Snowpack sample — Loveland Pass, Silver Plume, Colorado, USA (12/14/25, 10:50 AM MST)
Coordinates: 39.664, -105.882
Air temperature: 36 °F
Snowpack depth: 67 cm
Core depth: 30 cm
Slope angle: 6°, slope face: 326°
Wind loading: low
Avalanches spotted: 0
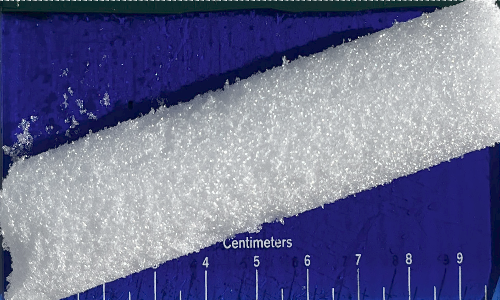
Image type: core
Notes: No avalanches spotted, very late start to the season with minimal snowpack